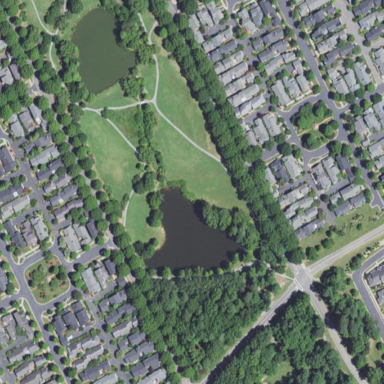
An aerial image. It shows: Lovely park for leisure and relaxation.